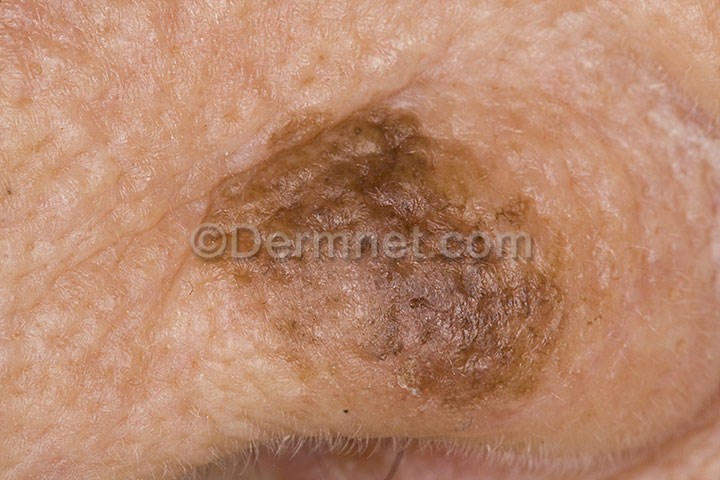
Disease: Melanoma Skin Cancer Nevi and Moles